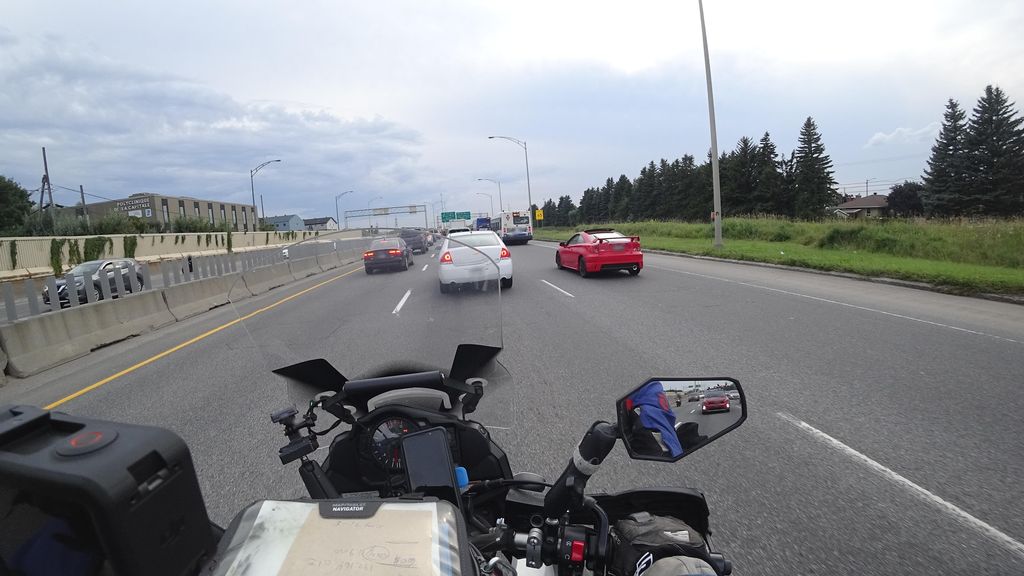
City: quebec_city